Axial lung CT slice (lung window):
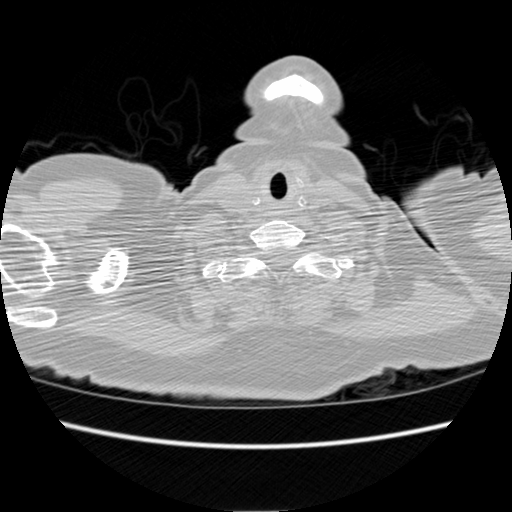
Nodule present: no